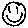
Label: smiley face